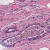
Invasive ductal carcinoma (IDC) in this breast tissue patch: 0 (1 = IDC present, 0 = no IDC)